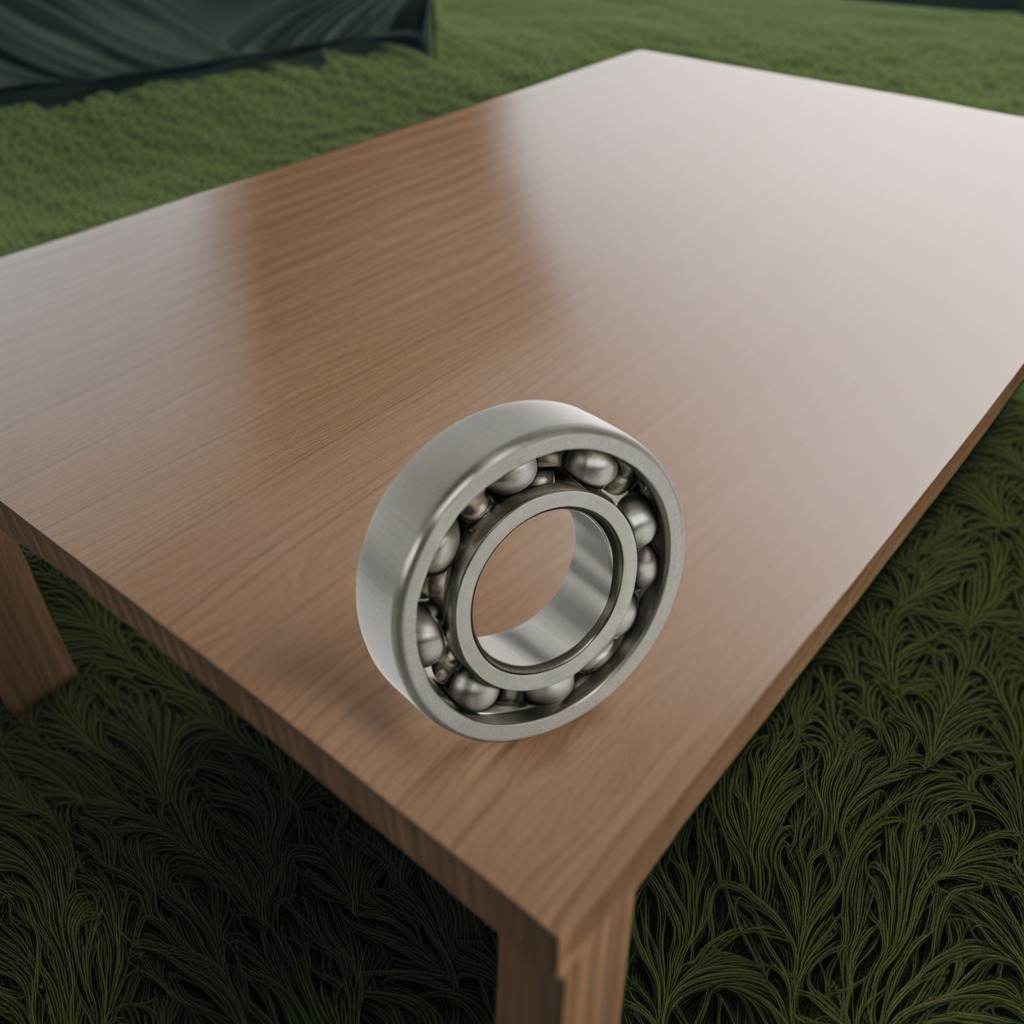
A metal ball bearing is lying on a wooden table inside a jungle field workshop tent.